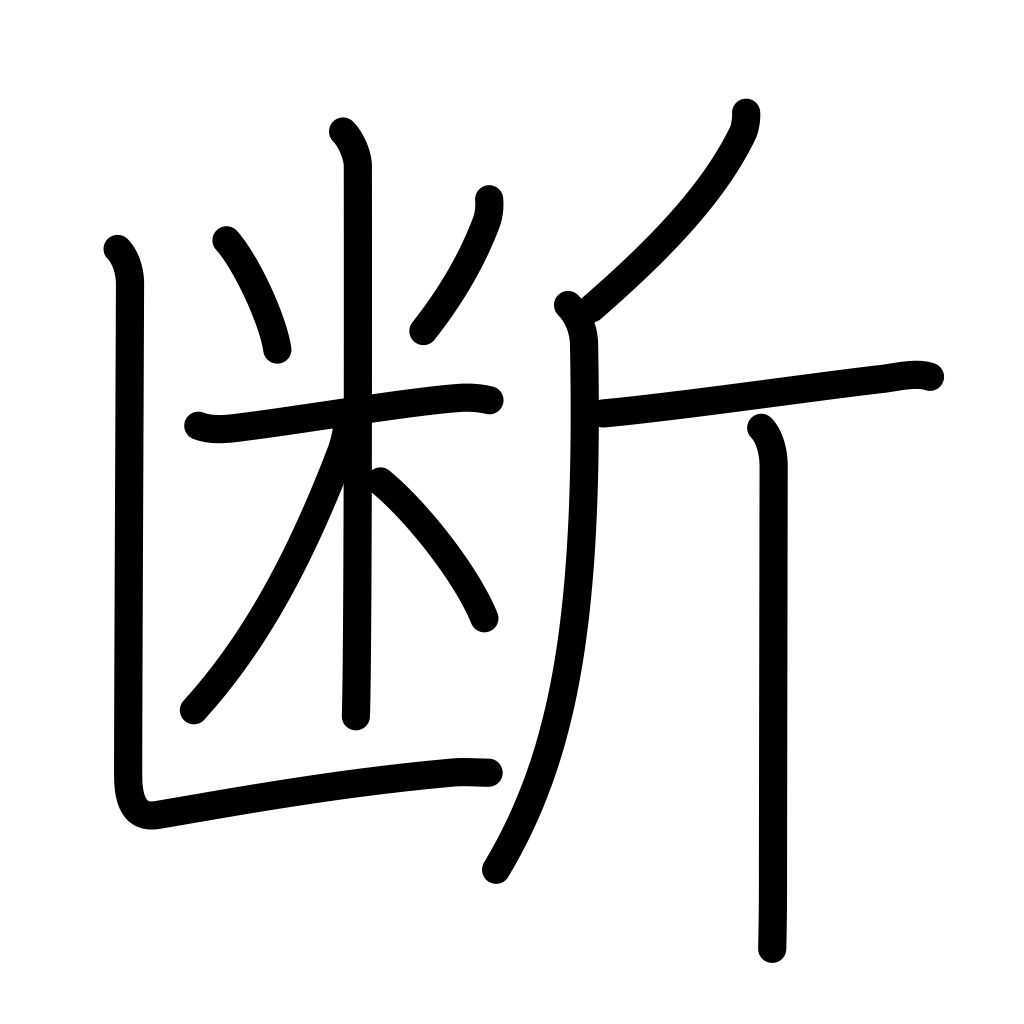
Meaning: severance, decline, refuse, apologize, warn, dismiss, prohibit, decision, judgement, cutting